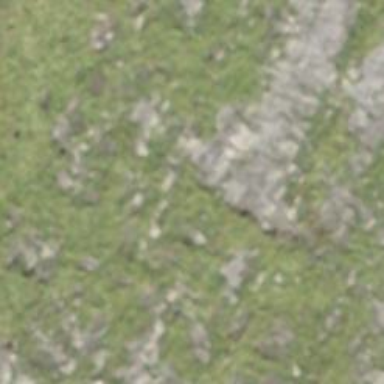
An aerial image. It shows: Cliff in nature.